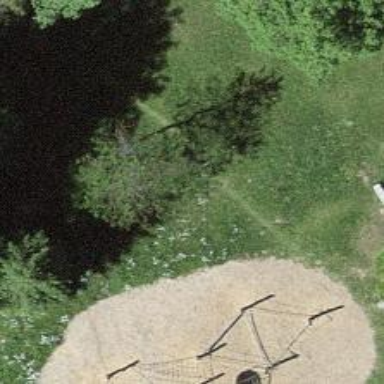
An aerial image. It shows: Dirt path.